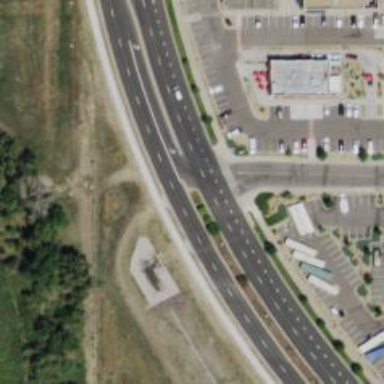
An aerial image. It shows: Secondary link road.